Interaction volume radius: 10 \u00c5
Interaction volume height: 10 \u00c5
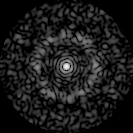
Disorder parameter: 0.8092